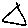
Label: triangle